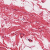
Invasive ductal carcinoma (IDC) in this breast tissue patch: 0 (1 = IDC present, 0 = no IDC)